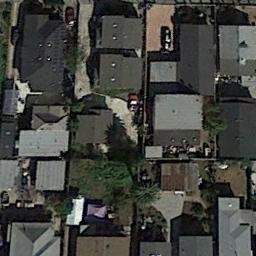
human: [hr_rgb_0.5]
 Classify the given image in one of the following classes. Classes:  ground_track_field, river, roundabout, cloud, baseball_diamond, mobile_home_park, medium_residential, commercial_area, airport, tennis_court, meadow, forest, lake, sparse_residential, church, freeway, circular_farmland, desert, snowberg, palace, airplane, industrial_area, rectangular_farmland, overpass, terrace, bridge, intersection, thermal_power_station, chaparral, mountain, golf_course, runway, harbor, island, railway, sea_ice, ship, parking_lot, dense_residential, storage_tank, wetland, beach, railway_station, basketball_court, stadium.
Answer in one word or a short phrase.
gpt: dense_residential